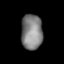
Tissue: lung
Cell type: Epithelial cells
Senescence score: 0.2437
Nuclear area (px): 740
Mean DAPI intensity: 128.108